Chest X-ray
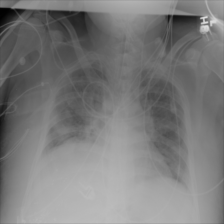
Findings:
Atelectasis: negative
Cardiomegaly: negative
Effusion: negative
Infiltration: positive
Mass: negative
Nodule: negative
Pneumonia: negative
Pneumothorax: negative
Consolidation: negative
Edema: negative
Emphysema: negative
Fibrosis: negative
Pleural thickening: negative
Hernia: negative